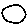
Label: circle